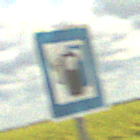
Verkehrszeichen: LadestationFuerElektrofahrzeuge
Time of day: Midday
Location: Outdoor (RoadRail)
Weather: PartlyCloudy
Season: NotSpecified
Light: Natural